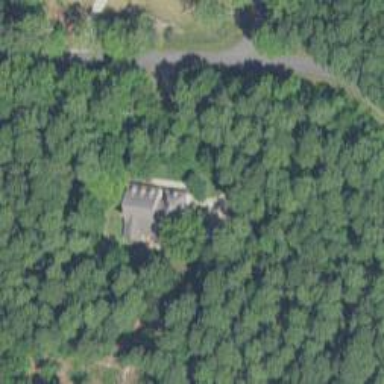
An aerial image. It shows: Driveway.